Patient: sex M, age 49
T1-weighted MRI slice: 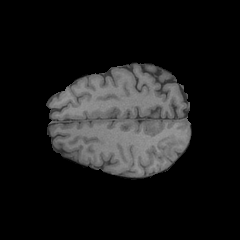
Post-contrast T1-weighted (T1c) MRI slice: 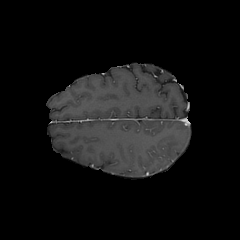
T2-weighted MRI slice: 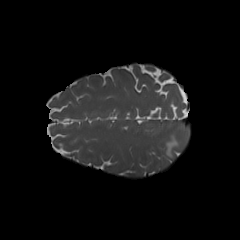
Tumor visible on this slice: yes
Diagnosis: Glioblastoma, IDH-wildtype
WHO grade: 4